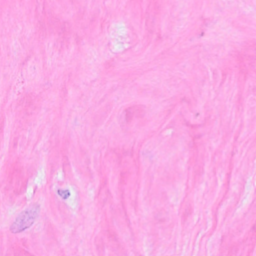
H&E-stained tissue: Breast